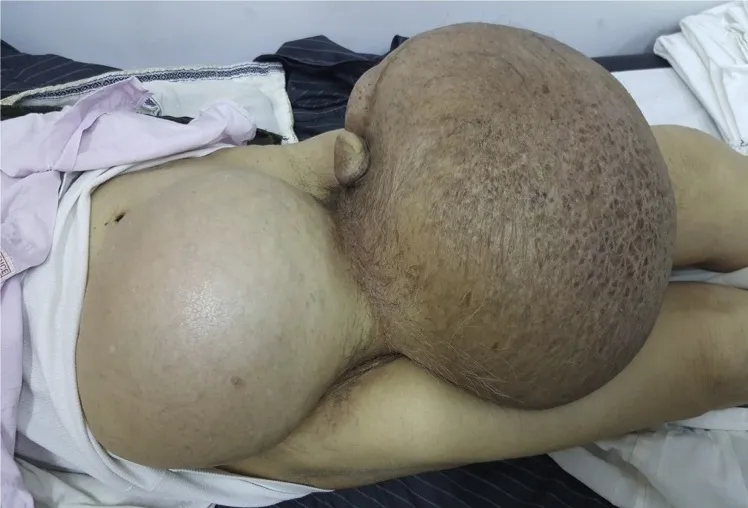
An enlarged painful swelling with ill-defined margins measuring 25 cm extending from the right iliac fossa to scrotums.
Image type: medical_photograph (other_medical_photograph)